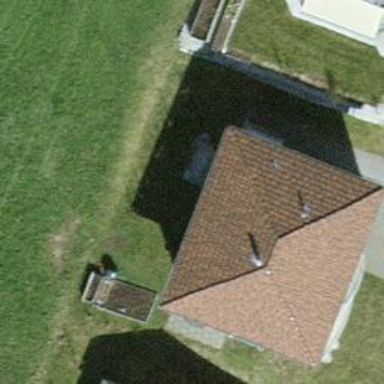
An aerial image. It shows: Detached building.